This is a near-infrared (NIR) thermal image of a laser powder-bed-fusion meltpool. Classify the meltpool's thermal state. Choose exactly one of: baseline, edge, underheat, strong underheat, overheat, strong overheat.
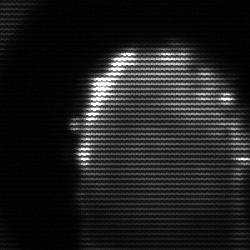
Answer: baseline